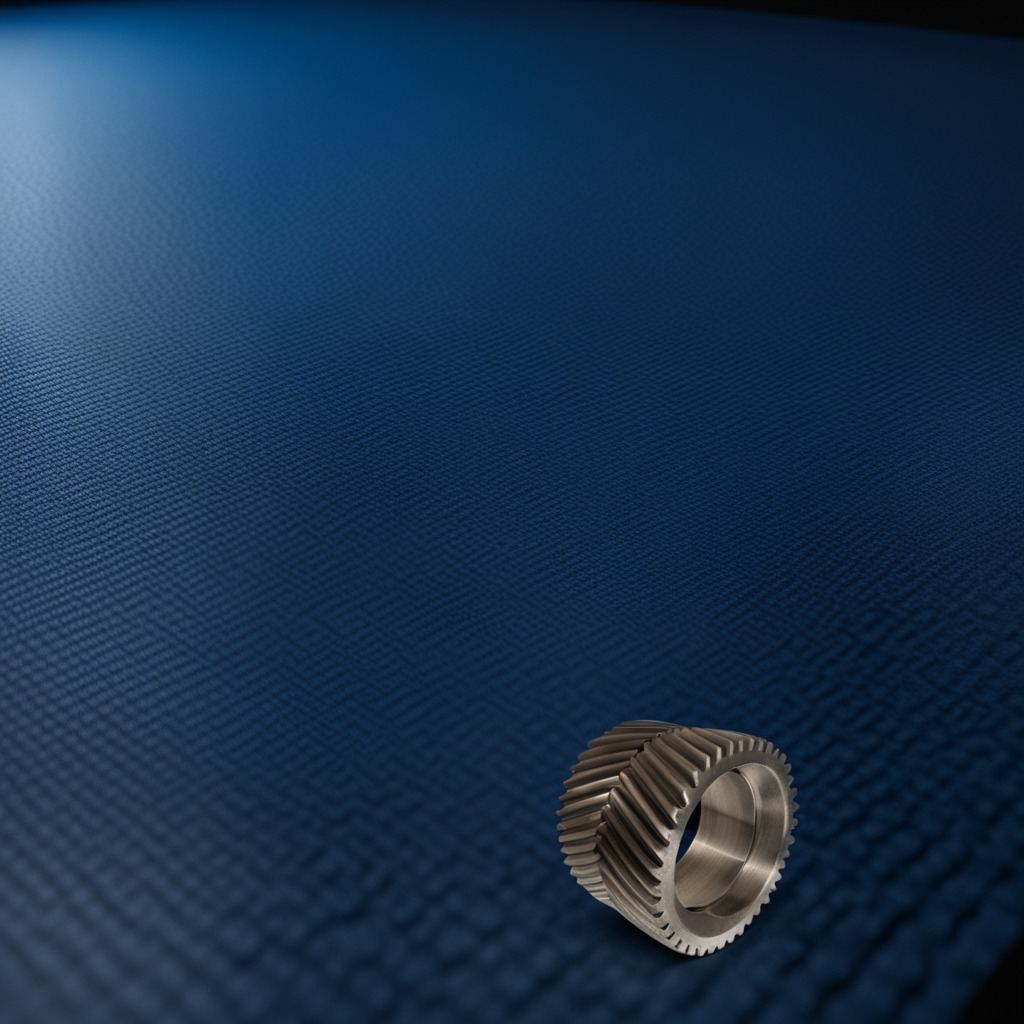
A steel gear with teeth is lying on the granite tabletop.